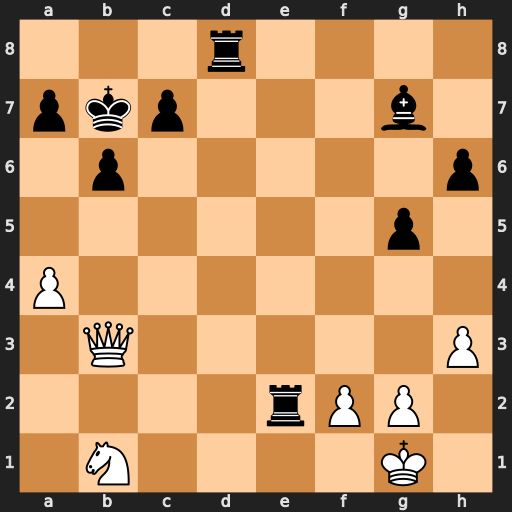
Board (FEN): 3r4/pkp3b1/1p5p/6p1/P7/1Q5P/4rPP1/1N4K1
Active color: w
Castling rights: -
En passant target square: -
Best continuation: Qf3+ Kb8 Qxe2